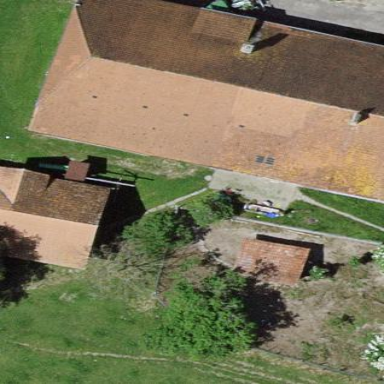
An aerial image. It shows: Farm building.